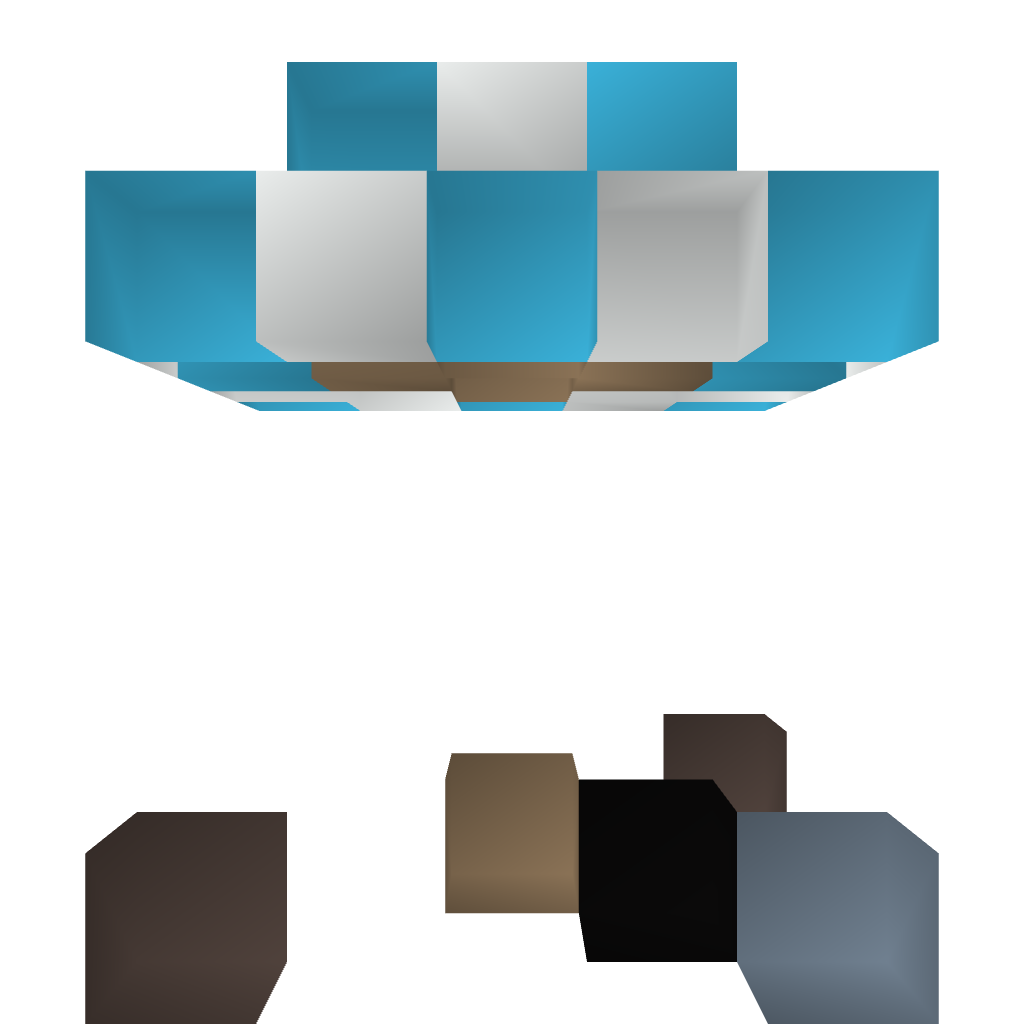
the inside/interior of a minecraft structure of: Lolnet Umbrella